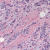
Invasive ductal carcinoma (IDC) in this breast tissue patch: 1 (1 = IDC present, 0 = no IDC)